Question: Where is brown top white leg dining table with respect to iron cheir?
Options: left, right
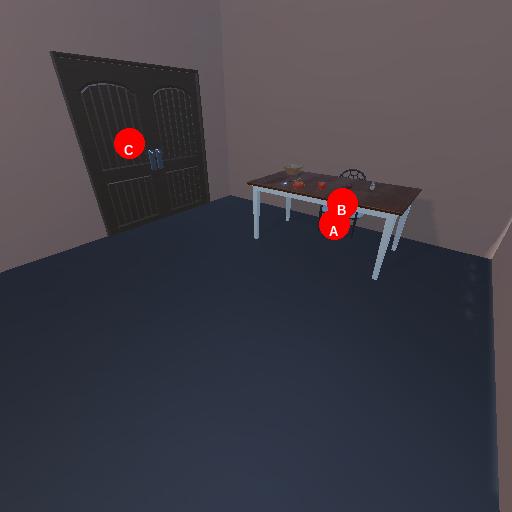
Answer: left